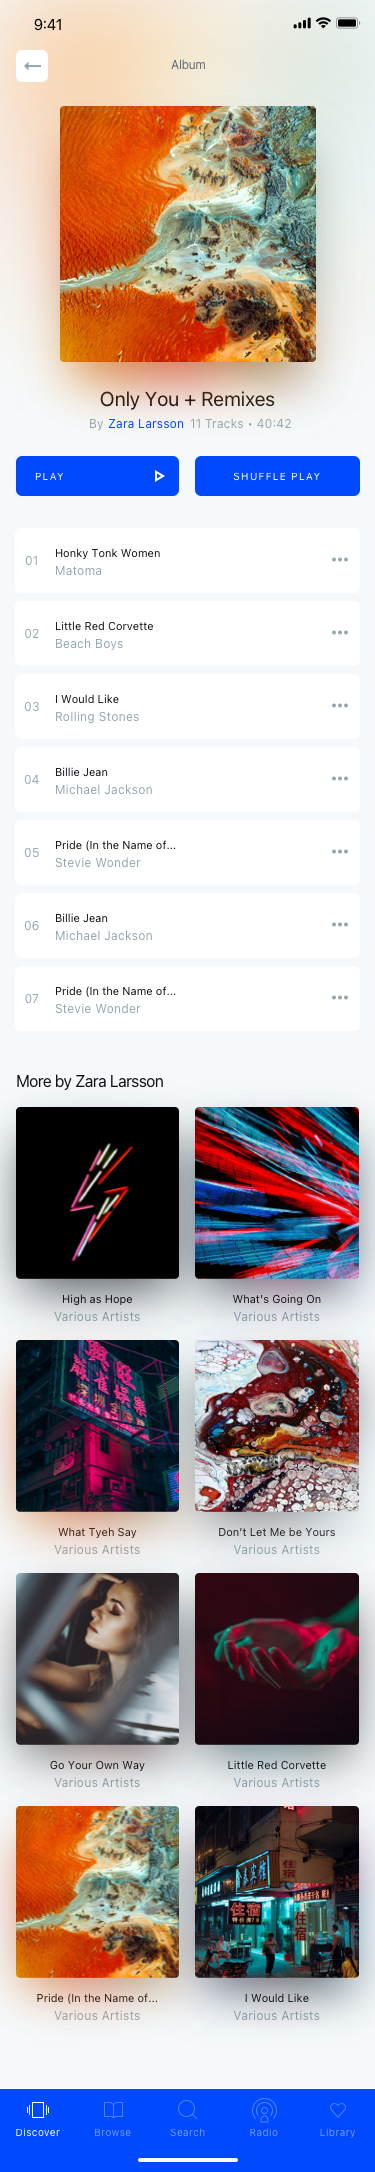
Text in this UI design:
11 Tracks • 40:42
By
Zara Larsson
Only You + Remixes
Album
More by Zara Larsson